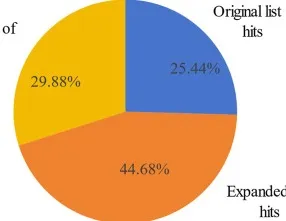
Hepatocellular carcinoma.
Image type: pathology (immunostaining)